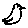
Label: bird